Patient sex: F
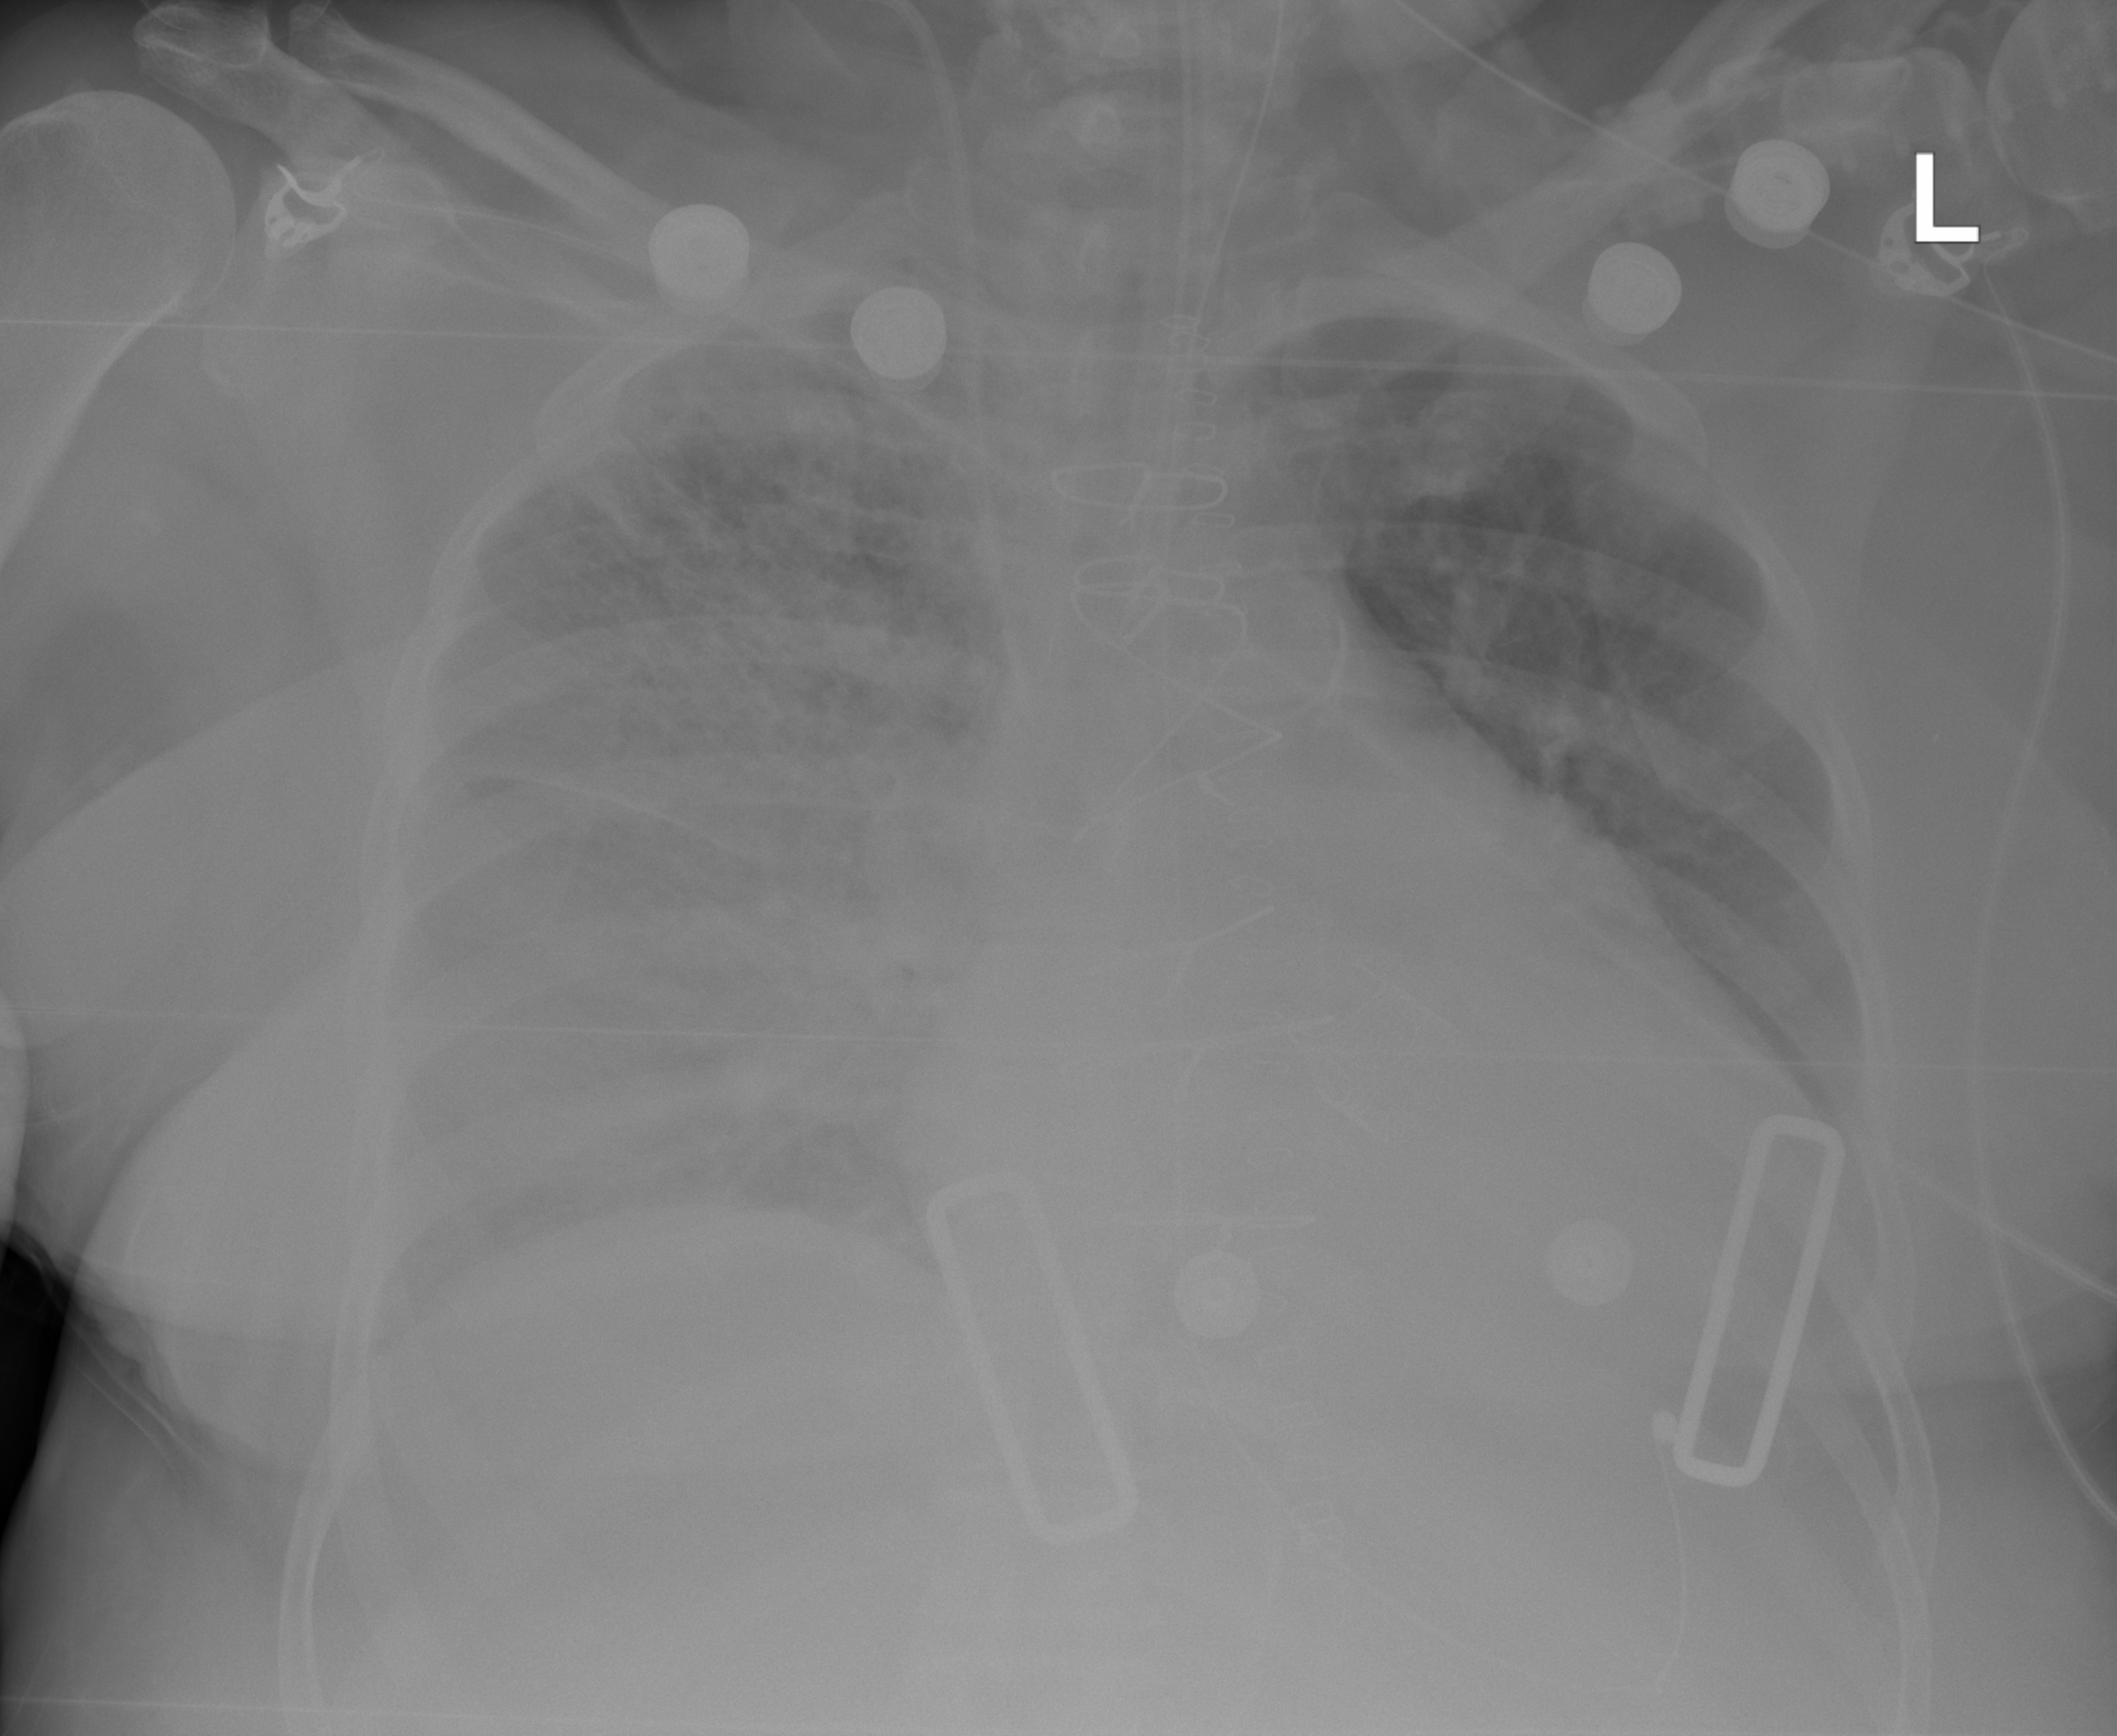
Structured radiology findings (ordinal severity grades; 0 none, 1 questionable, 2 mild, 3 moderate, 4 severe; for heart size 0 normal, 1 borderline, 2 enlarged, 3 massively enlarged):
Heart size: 2
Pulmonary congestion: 3
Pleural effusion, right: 0
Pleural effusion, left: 2
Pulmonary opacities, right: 3
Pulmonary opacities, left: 2
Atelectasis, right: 3
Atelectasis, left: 2